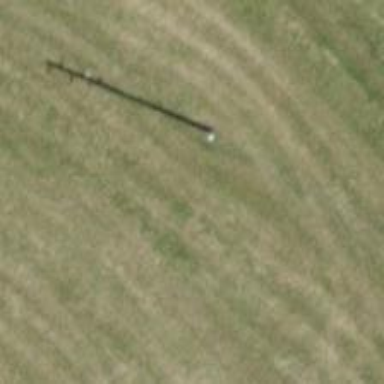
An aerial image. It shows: Power pole.